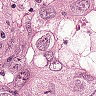
Metastatic tissue present: yes